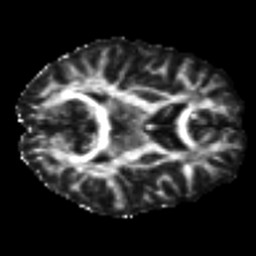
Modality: FA
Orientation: axial
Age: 27
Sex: female
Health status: healthy
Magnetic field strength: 3 T
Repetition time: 9 s
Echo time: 0.093 s